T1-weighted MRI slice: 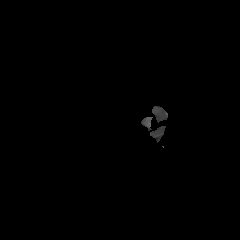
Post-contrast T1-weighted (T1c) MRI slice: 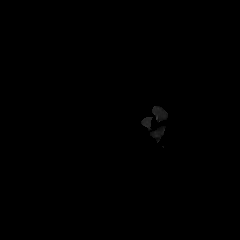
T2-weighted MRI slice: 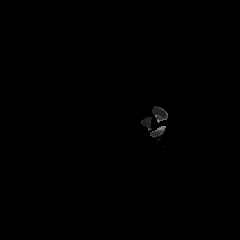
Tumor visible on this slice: no